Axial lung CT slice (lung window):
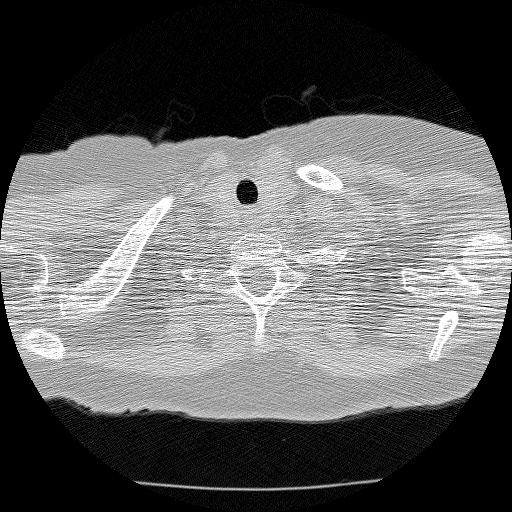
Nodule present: no